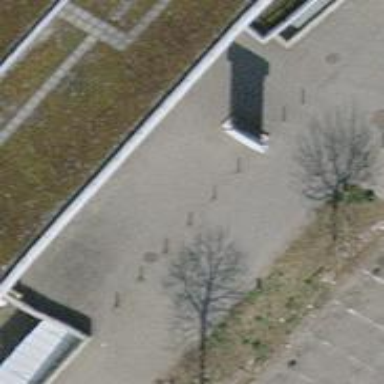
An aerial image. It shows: Bicycle parking facility.